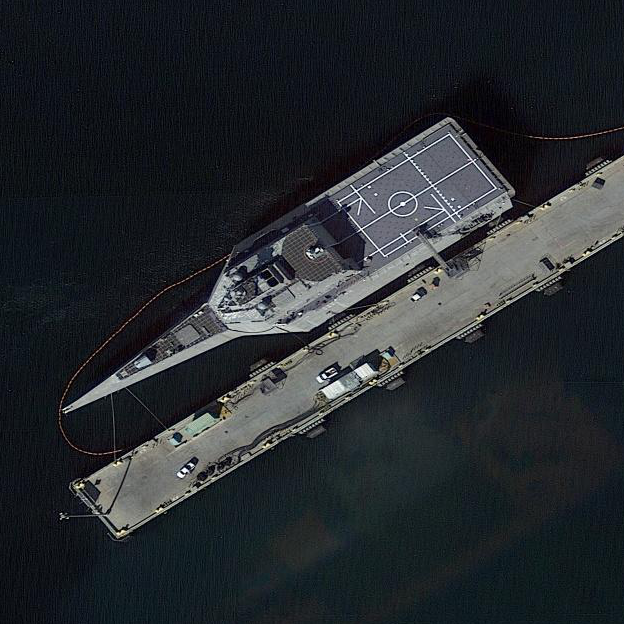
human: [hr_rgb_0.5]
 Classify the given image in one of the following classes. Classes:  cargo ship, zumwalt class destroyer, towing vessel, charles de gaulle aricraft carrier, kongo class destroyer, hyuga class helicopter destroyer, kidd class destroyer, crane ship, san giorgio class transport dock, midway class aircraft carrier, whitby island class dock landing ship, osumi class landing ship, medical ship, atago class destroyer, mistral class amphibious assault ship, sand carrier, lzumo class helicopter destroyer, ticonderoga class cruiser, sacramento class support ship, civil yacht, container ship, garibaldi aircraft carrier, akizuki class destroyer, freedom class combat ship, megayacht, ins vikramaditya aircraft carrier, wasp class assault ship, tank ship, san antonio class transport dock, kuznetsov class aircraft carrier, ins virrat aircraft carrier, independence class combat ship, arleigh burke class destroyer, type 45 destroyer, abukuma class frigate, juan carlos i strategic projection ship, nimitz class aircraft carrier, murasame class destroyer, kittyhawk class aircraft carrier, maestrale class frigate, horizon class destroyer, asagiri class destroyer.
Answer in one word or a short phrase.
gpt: Independence class combat ship